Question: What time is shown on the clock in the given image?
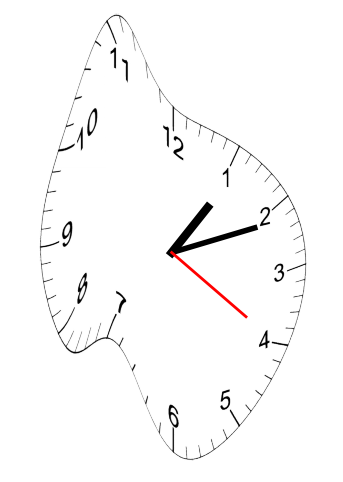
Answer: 01:11:20